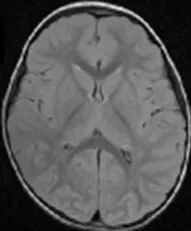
Axial T2 weighted image showing resolution of the left lentiform nucleus lesion and reduction of the posterior limb involvement in the internal capsule.
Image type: radiology (mri)